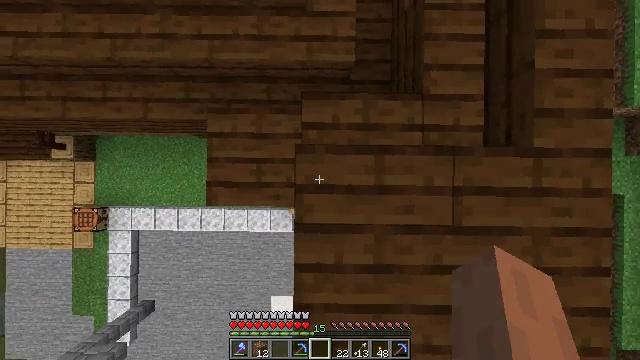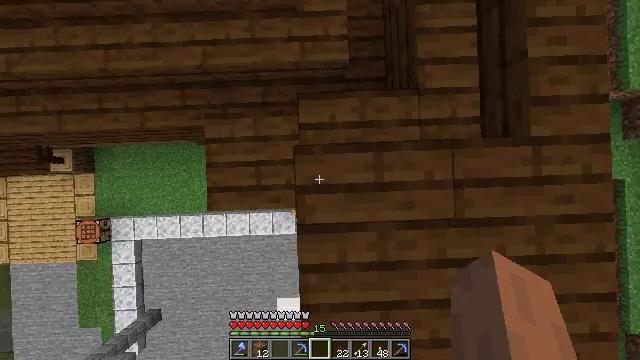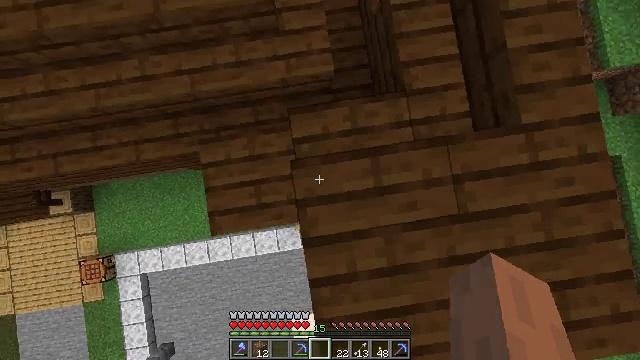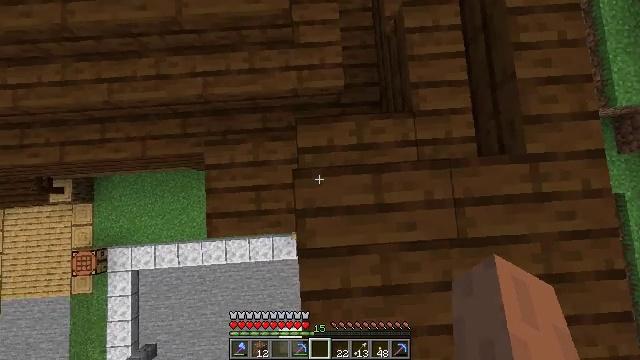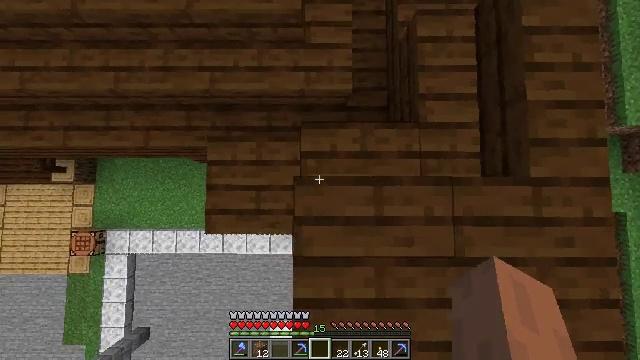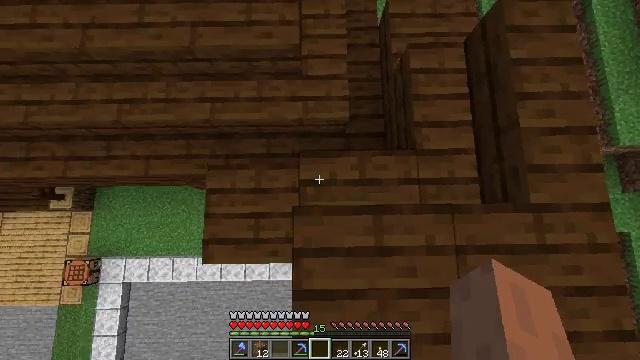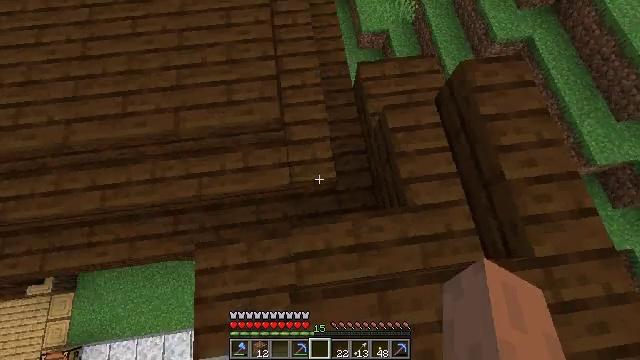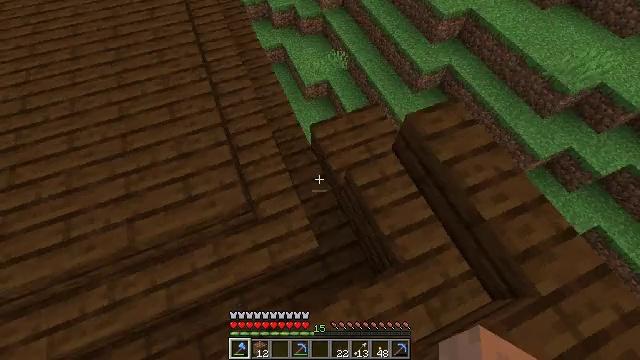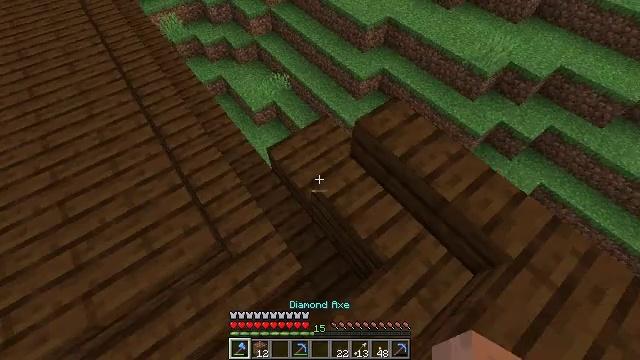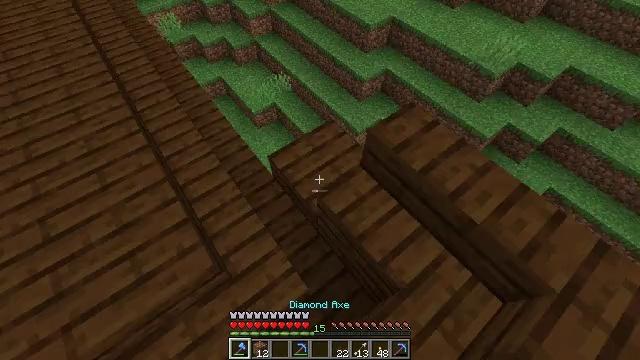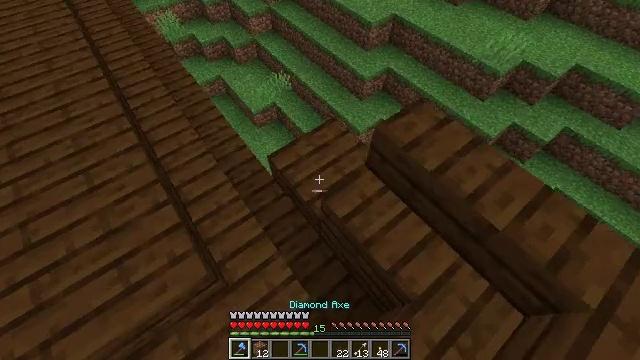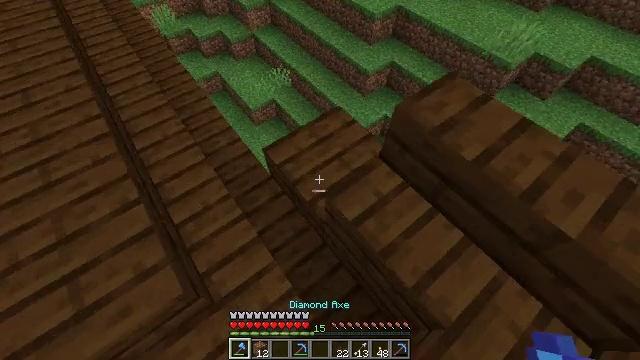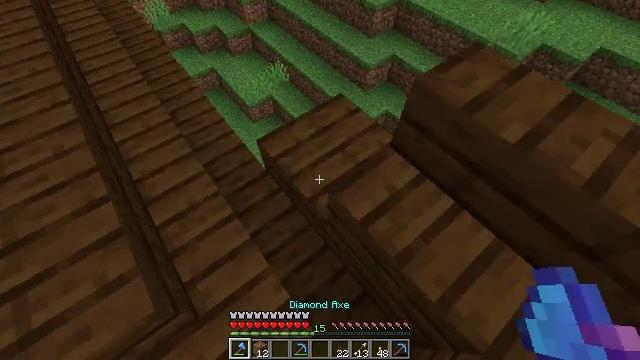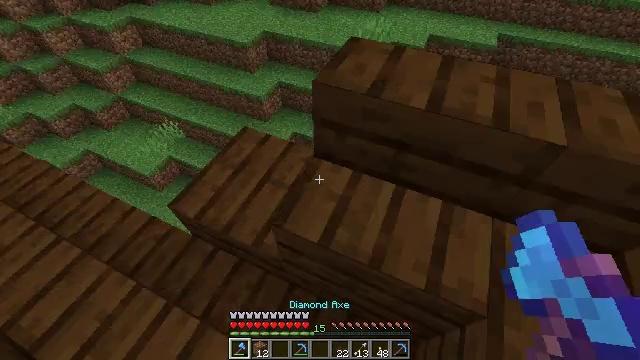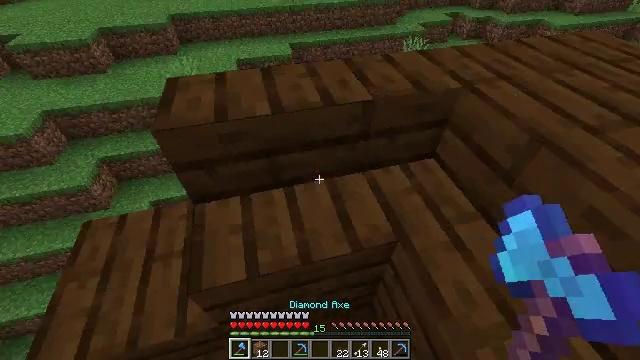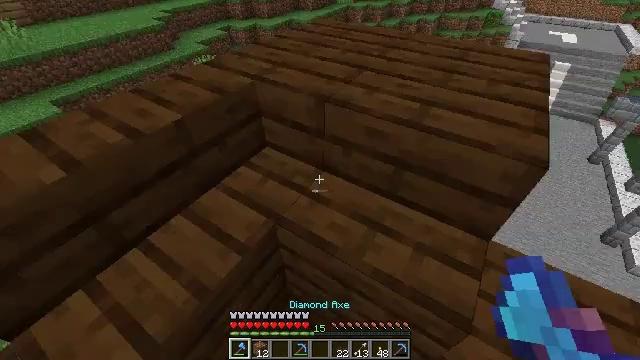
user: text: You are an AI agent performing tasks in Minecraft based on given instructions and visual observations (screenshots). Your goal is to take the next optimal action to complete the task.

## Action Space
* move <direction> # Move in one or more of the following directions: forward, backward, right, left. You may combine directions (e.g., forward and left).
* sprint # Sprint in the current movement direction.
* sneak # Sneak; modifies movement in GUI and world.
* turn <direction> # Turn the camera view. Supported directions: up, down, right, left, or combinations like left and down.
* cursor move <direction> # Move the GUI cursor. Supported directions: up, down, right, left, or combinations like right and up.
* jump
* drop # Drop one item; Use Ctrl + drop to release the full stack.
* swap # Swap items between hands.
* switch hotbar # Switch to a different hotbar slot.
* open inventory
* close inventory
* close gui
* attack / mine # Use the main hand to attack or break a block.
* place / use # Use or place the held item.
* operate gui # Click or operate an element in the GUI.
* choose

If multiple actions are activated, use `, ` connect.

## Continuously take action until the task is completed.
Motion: motion action
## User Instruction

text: Harvest the dark oak stairs for reuse.
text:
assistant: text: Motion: turn right and down
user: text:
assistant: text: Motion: turn right and up
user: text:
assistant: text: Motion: turn left and up
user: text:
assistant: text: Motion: move forward, turn left and down
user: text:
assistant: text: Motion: move forward, turn up
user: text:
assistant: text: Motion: move forward, turn right and up
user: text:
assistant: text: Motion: move forward, turn right and up, switch to hotbar 1
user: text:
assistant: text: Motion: move forward, turn right and up, switch to hotbar 1
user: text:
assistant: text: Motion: move forward, switch to hotbar 1
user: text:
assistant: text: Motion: move forward
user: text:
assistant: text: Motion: no_op
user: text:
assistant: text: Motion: move back
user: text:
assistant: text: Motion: move back, turn right and up
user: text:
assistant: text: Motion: move back, turn right and up
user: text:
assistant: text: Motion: turn right and up
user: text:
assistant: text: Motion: sneak, turn right and up
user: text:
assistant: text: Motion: sneak
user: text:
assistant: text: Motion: sneak, turn right and up
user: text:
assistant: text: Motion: sneak, turn right and up
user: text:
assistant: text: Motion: sneak
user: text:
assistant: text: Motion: move forward, sneak
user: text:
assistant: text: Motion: move forward, sneak
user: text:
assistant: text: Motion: move forward, sneak
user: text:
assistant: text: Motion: move forward, sneak, turn right and up
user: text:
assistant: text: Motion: move forward, sneak, turn right and up
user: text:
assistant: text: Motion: sneak, turn right and up
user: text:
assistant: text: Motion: sneak
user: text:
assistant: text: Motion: sneak, jump
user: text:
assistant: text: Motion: turn down, jump
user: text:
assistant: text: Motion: move forward, turn right and down, jump